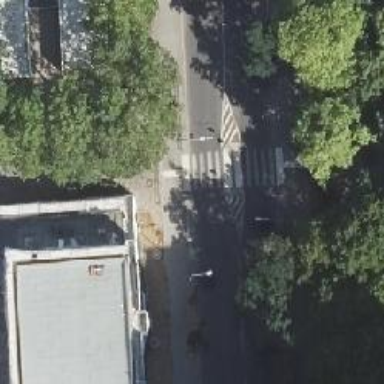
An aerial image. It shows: Footway with asphalt surface and zebra crossing.